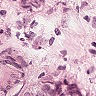
Metastatic tissue present: yes